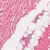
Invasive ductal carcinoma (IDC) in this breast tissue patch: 0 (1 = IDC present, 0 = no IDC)